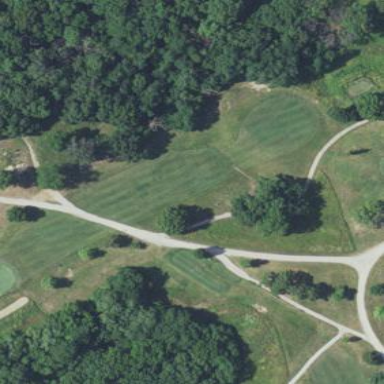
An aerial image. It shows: Grassy area designated as golf fairway.